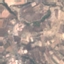
Label: PermanentCrop